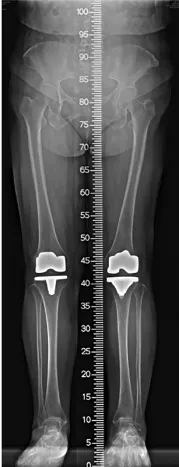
At post-operative 1 year (A) On low extremity standing scanogram, left lower extremity shows a restoration of alignment with 3. Residual valgus, but it is within an acceptable range.
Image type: radiology (x_ray)